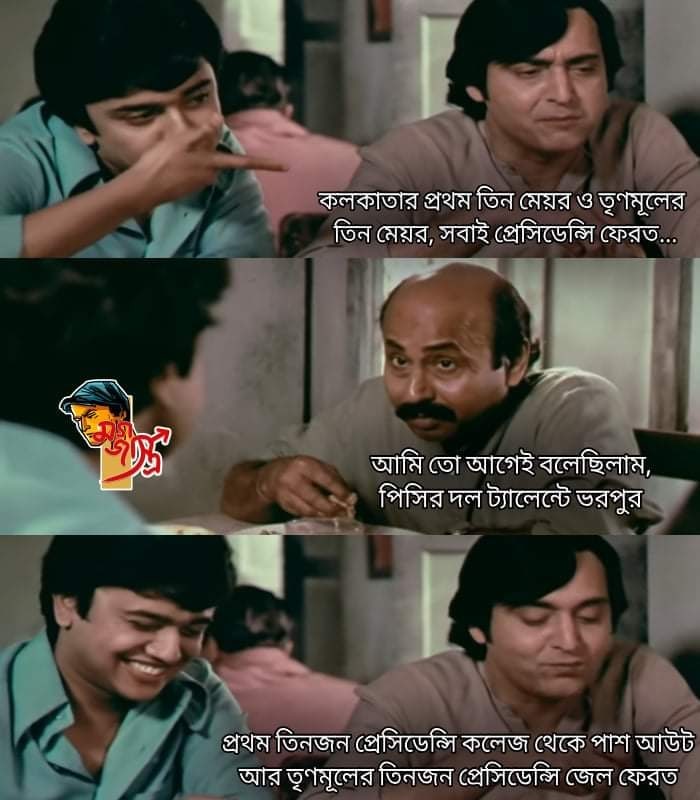
Text: কলকাতার প্রথম তিন মেয়র ও তৃণমূলের তিন মেয়র সবাই প্রেসিডেন্সি ফেরত... আমি তো আগেই বলেছিলাম পিসির দল ট্যালেন্টে ভরপুর প্রথম তিনজন প্রেসিডেন্সি কলেজ থেকে পাশ আউট আর তৃণমূলের তিনজন প্রেসিডেন্সি জেল ফেরত
Label: Hate
Hate category: Political
Targeted group: Organization